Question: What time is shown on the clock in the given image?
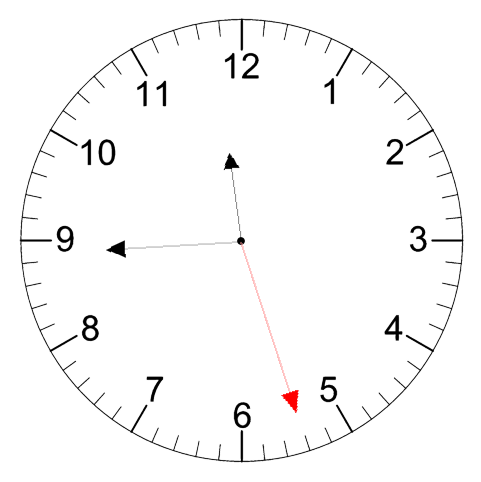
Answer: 11:44:27